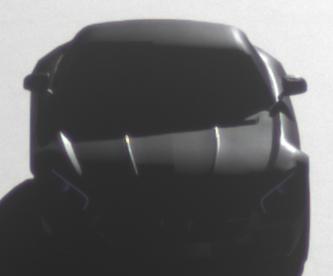
Make: Mercedes-Benz
Model: AMG GT Coupé
Detailed model: AMG GT (190) Coupé
Model produced from: 2014/10
Model produced until: 2017/01
Doors: 2
Color: black
Road condition: dry road
Daytime: sunrise or sunset
Contrast: high contrast